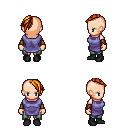
a pixel art fantasy rpg character, female body template, human, light skin, chain tabard jacket, teal pants, dark blonde long mohawk hairstyle, leather bracers, black shoes, four views (front, back, left, right), 2x2 character sprite sheet, small pixel art, hard edges, no anti-aliasing